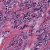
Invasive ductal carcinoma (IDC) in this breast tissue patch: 1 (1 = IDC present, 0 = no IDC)